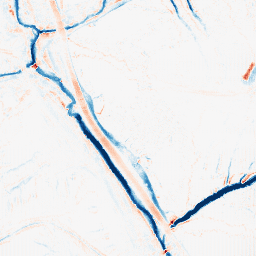
Category: morphological
Decomposition family: morphological
Decomposition parameters: operation: average
size: 5
Upsampling method: fft_zeropad
Upsampling parameters: scale: 8
Upsampling scale: 8